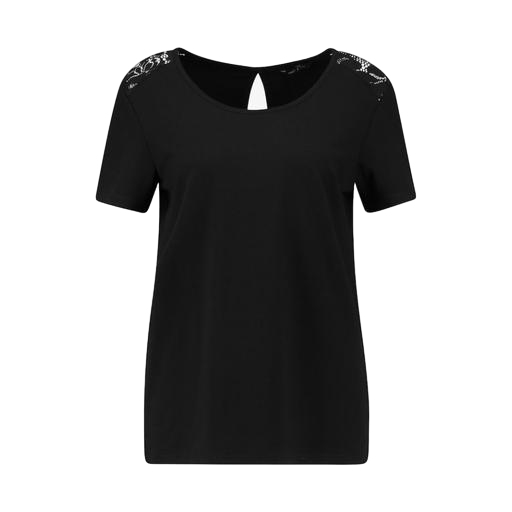
black plus size lace-yoke jersey t-shirt, black lace-yoke jersey t-shirt, black plus size printed t-shirt only macy, white background